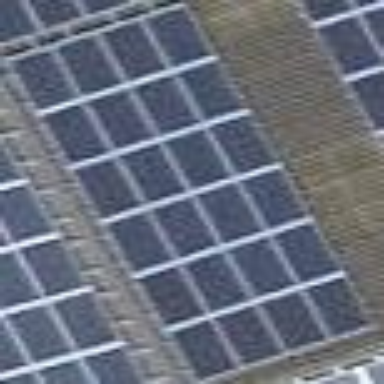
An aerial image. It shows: Solar photovoltaic panel generator.